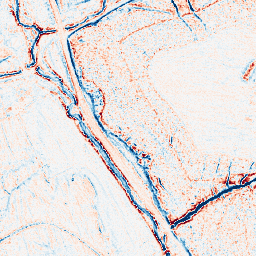
Category: edge_preserving
Decomposition family: anisotropic_diffusion
Decomposition parameters: iterations: 20
kappa: 50
gamma: 0.05
Upsampling method: nearest
Upsampling parameters: scale: 2
Upsampling scale: 2